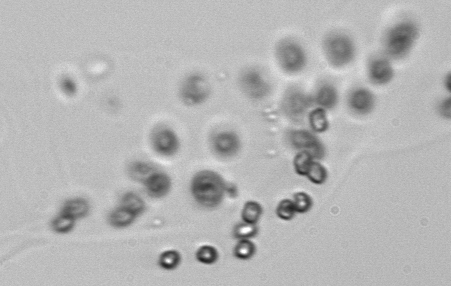
Label: Phaeocystis